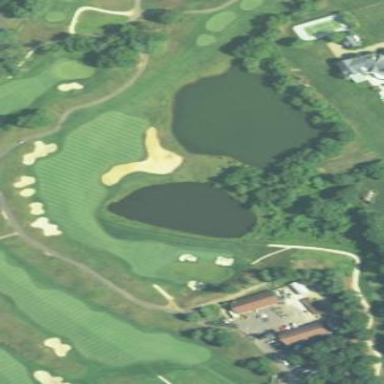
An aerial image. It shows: Water hazard in golf course. The hazard is natural water feature.